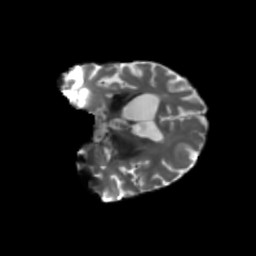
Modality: T2w
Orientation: coronal
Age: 70
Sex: male
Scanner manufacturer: siemens
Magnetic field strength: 3 T
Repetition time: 5.47 s
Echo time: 0.0854 s